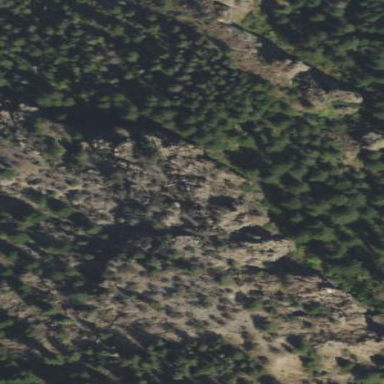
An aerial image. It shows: Landscape dominated by bare rock.